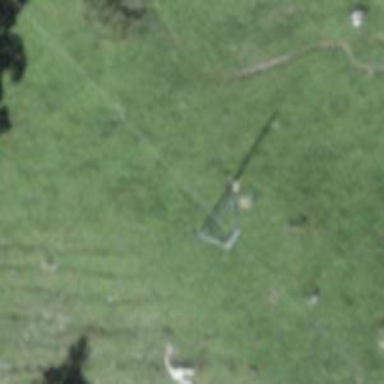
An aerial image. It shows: Pylon used for aerialway.